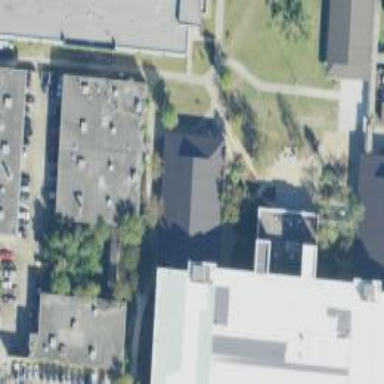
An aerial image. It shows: View of university building.